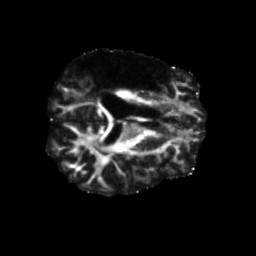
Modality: FA
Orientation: axial
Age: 43
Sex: male
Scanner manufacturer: siemens
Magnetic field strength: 3 T
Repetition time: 5.47 s
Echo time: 0.0854 s